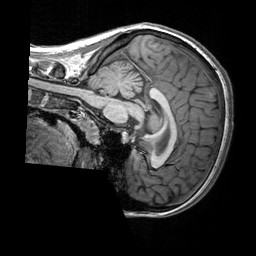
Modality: T1w
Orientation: sagittal
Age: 20
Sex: female
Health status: healthy
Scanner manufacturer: siemens
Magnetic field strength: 3 T
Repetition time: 2.3 s
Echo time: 0.00303 s